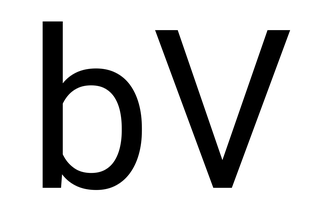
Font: Roboto_Regular